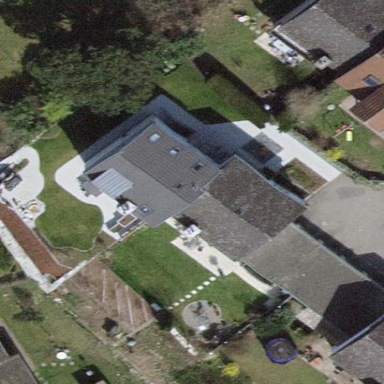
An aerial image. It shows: Building with tile roof.